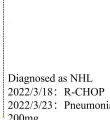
The using of ICI drugs.
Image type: chart (chart)